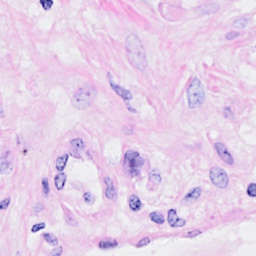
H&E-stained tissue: Breast